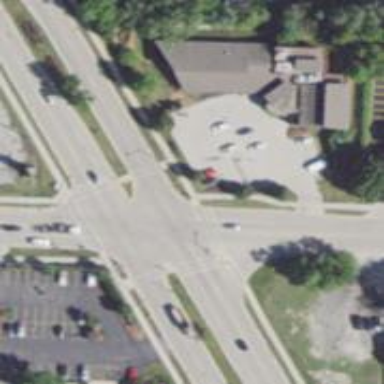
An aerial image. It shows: Crossing road.